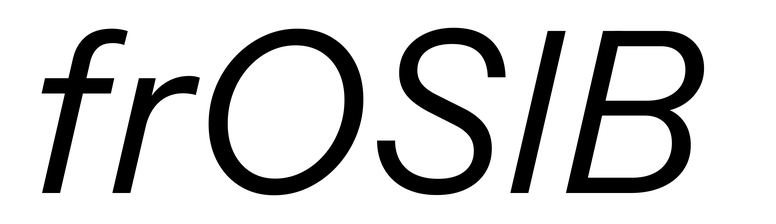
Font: InstrumentSans-Italic_Italic